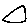
Label: triangle